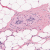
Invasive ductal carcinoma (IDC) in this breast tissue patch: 0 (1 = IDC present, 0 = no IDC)